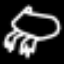
Label: frog